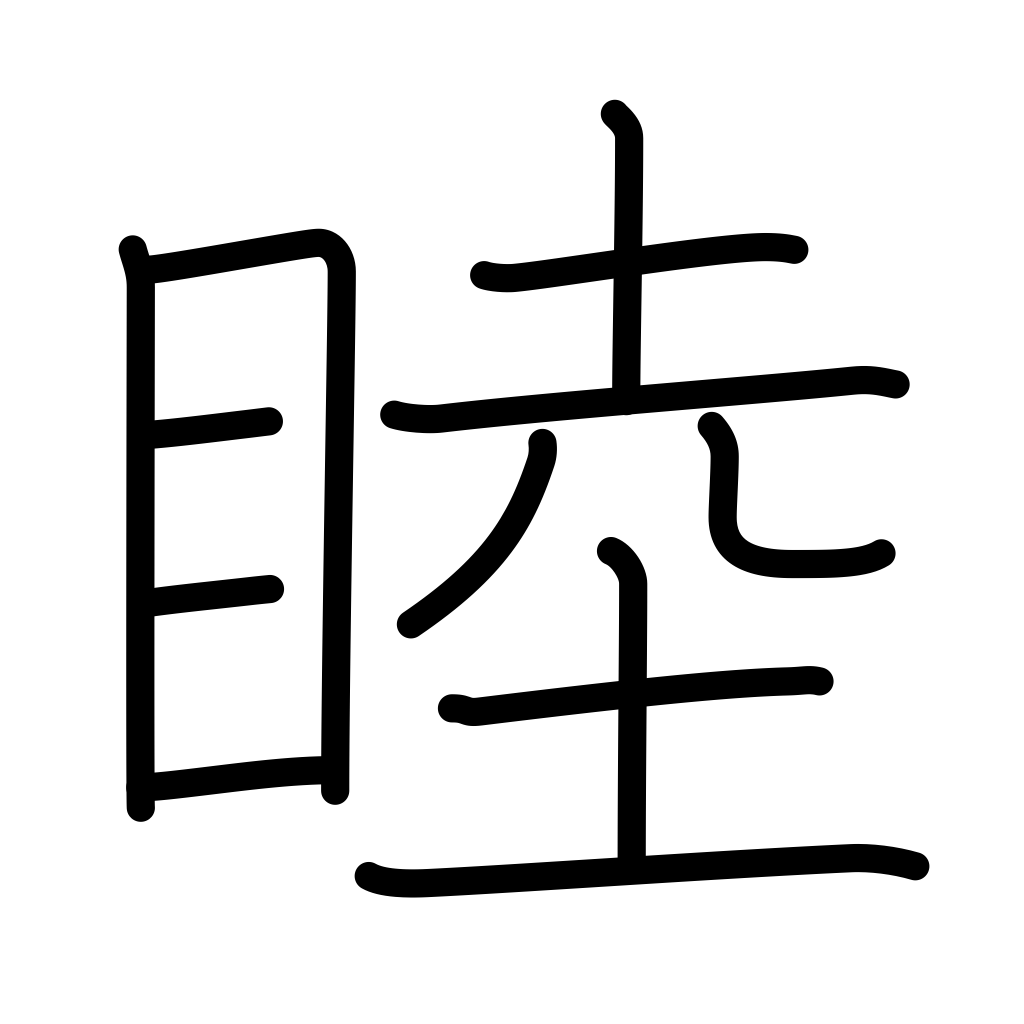
Meaning: intimate, friendly, harmonious